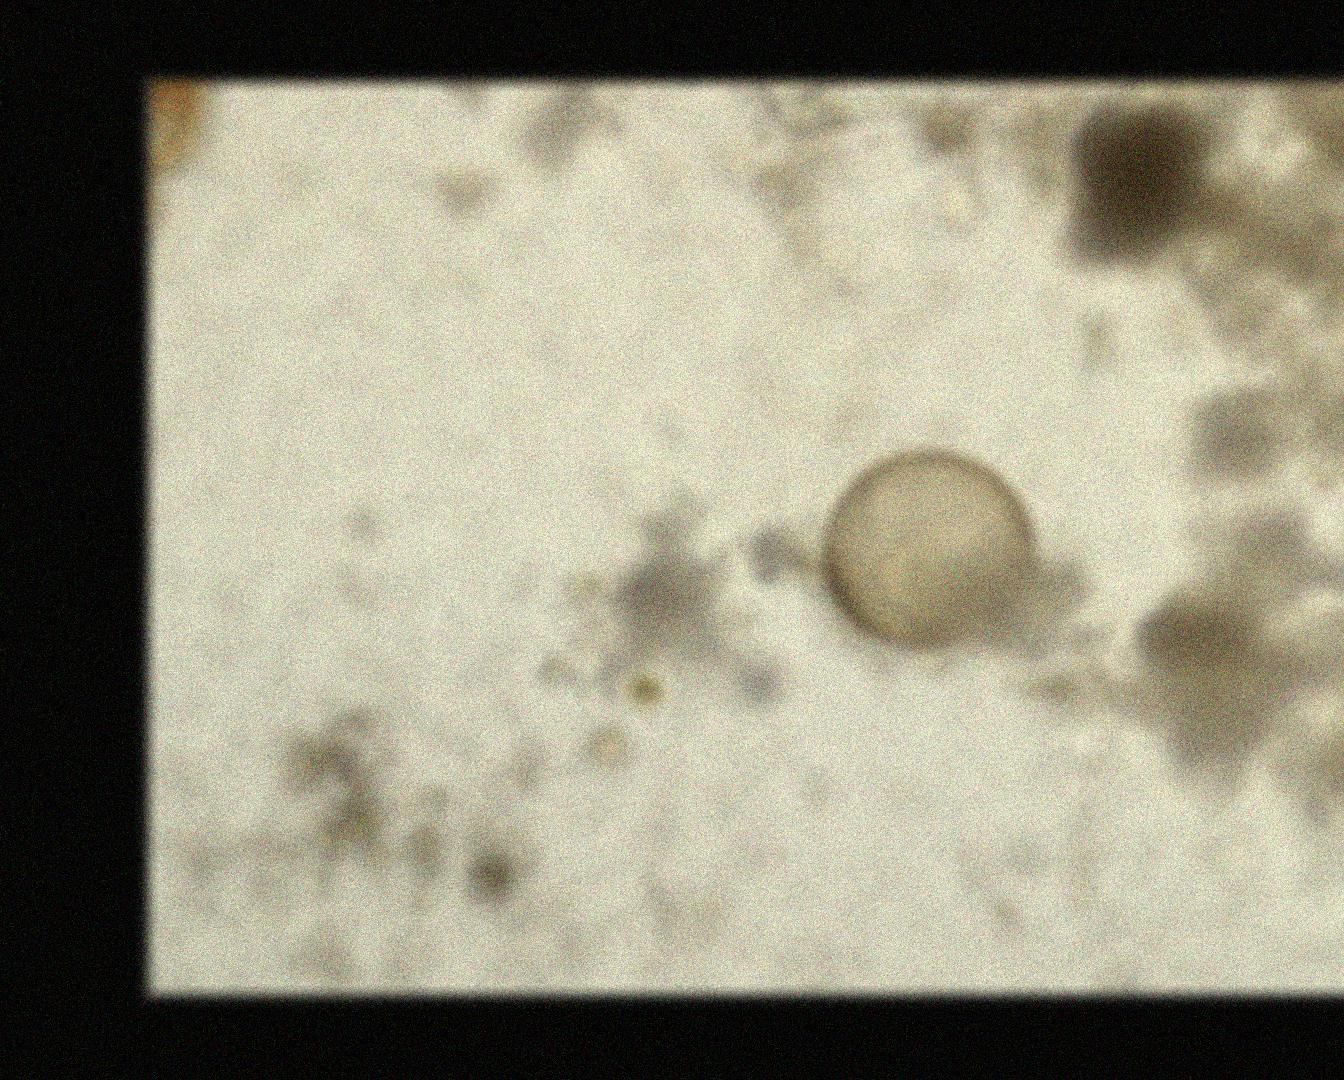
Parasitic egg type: Hymenolepis diminuta